Here is a 2-D grayscale rendering of raw bearing vibration samples (signal-to-image). Based on the visible evidence, which condition applies: normal, inner_race, outer_race, ball?
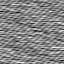
Answer: normal